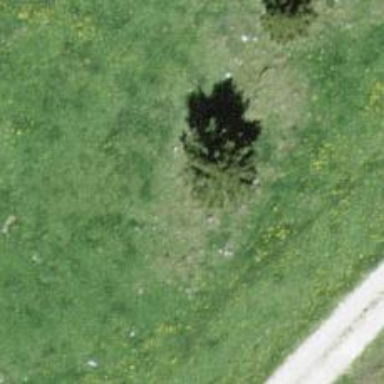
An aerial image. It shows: Needle-leaved tree in natural setting.